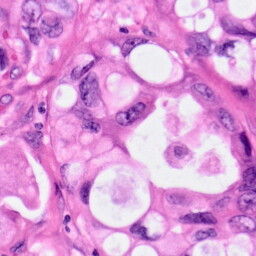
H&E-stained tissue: Pancreatic